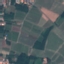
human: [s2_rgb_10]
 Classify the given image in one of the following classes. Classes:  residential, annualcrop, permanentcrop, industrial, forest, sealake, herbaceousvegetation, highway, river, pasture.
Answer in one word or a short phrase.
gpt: PermanentCrop